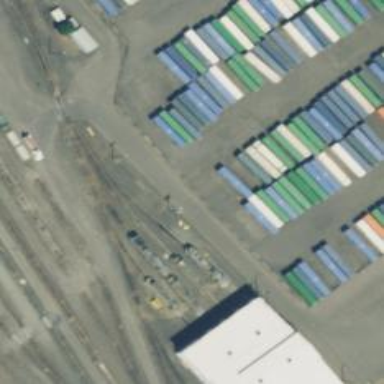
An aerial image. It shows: Railway yard used for servicing trains.